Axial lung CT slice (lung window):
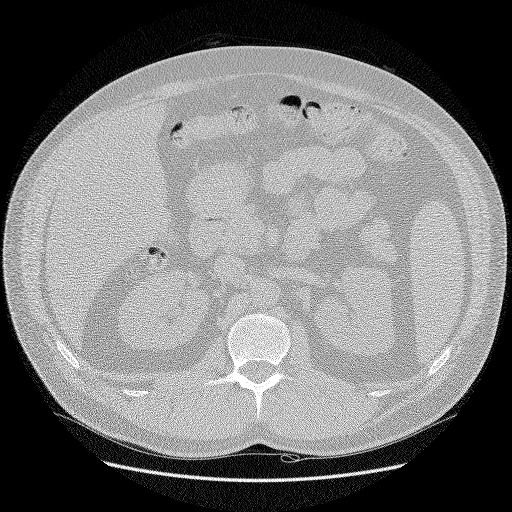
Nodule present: no